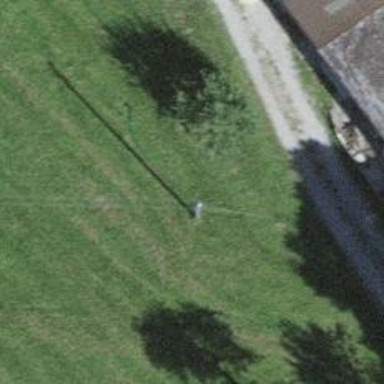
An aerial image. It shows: Single tag "natural: tree."